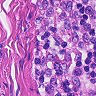
Metastatic tissue present: no